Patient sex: M
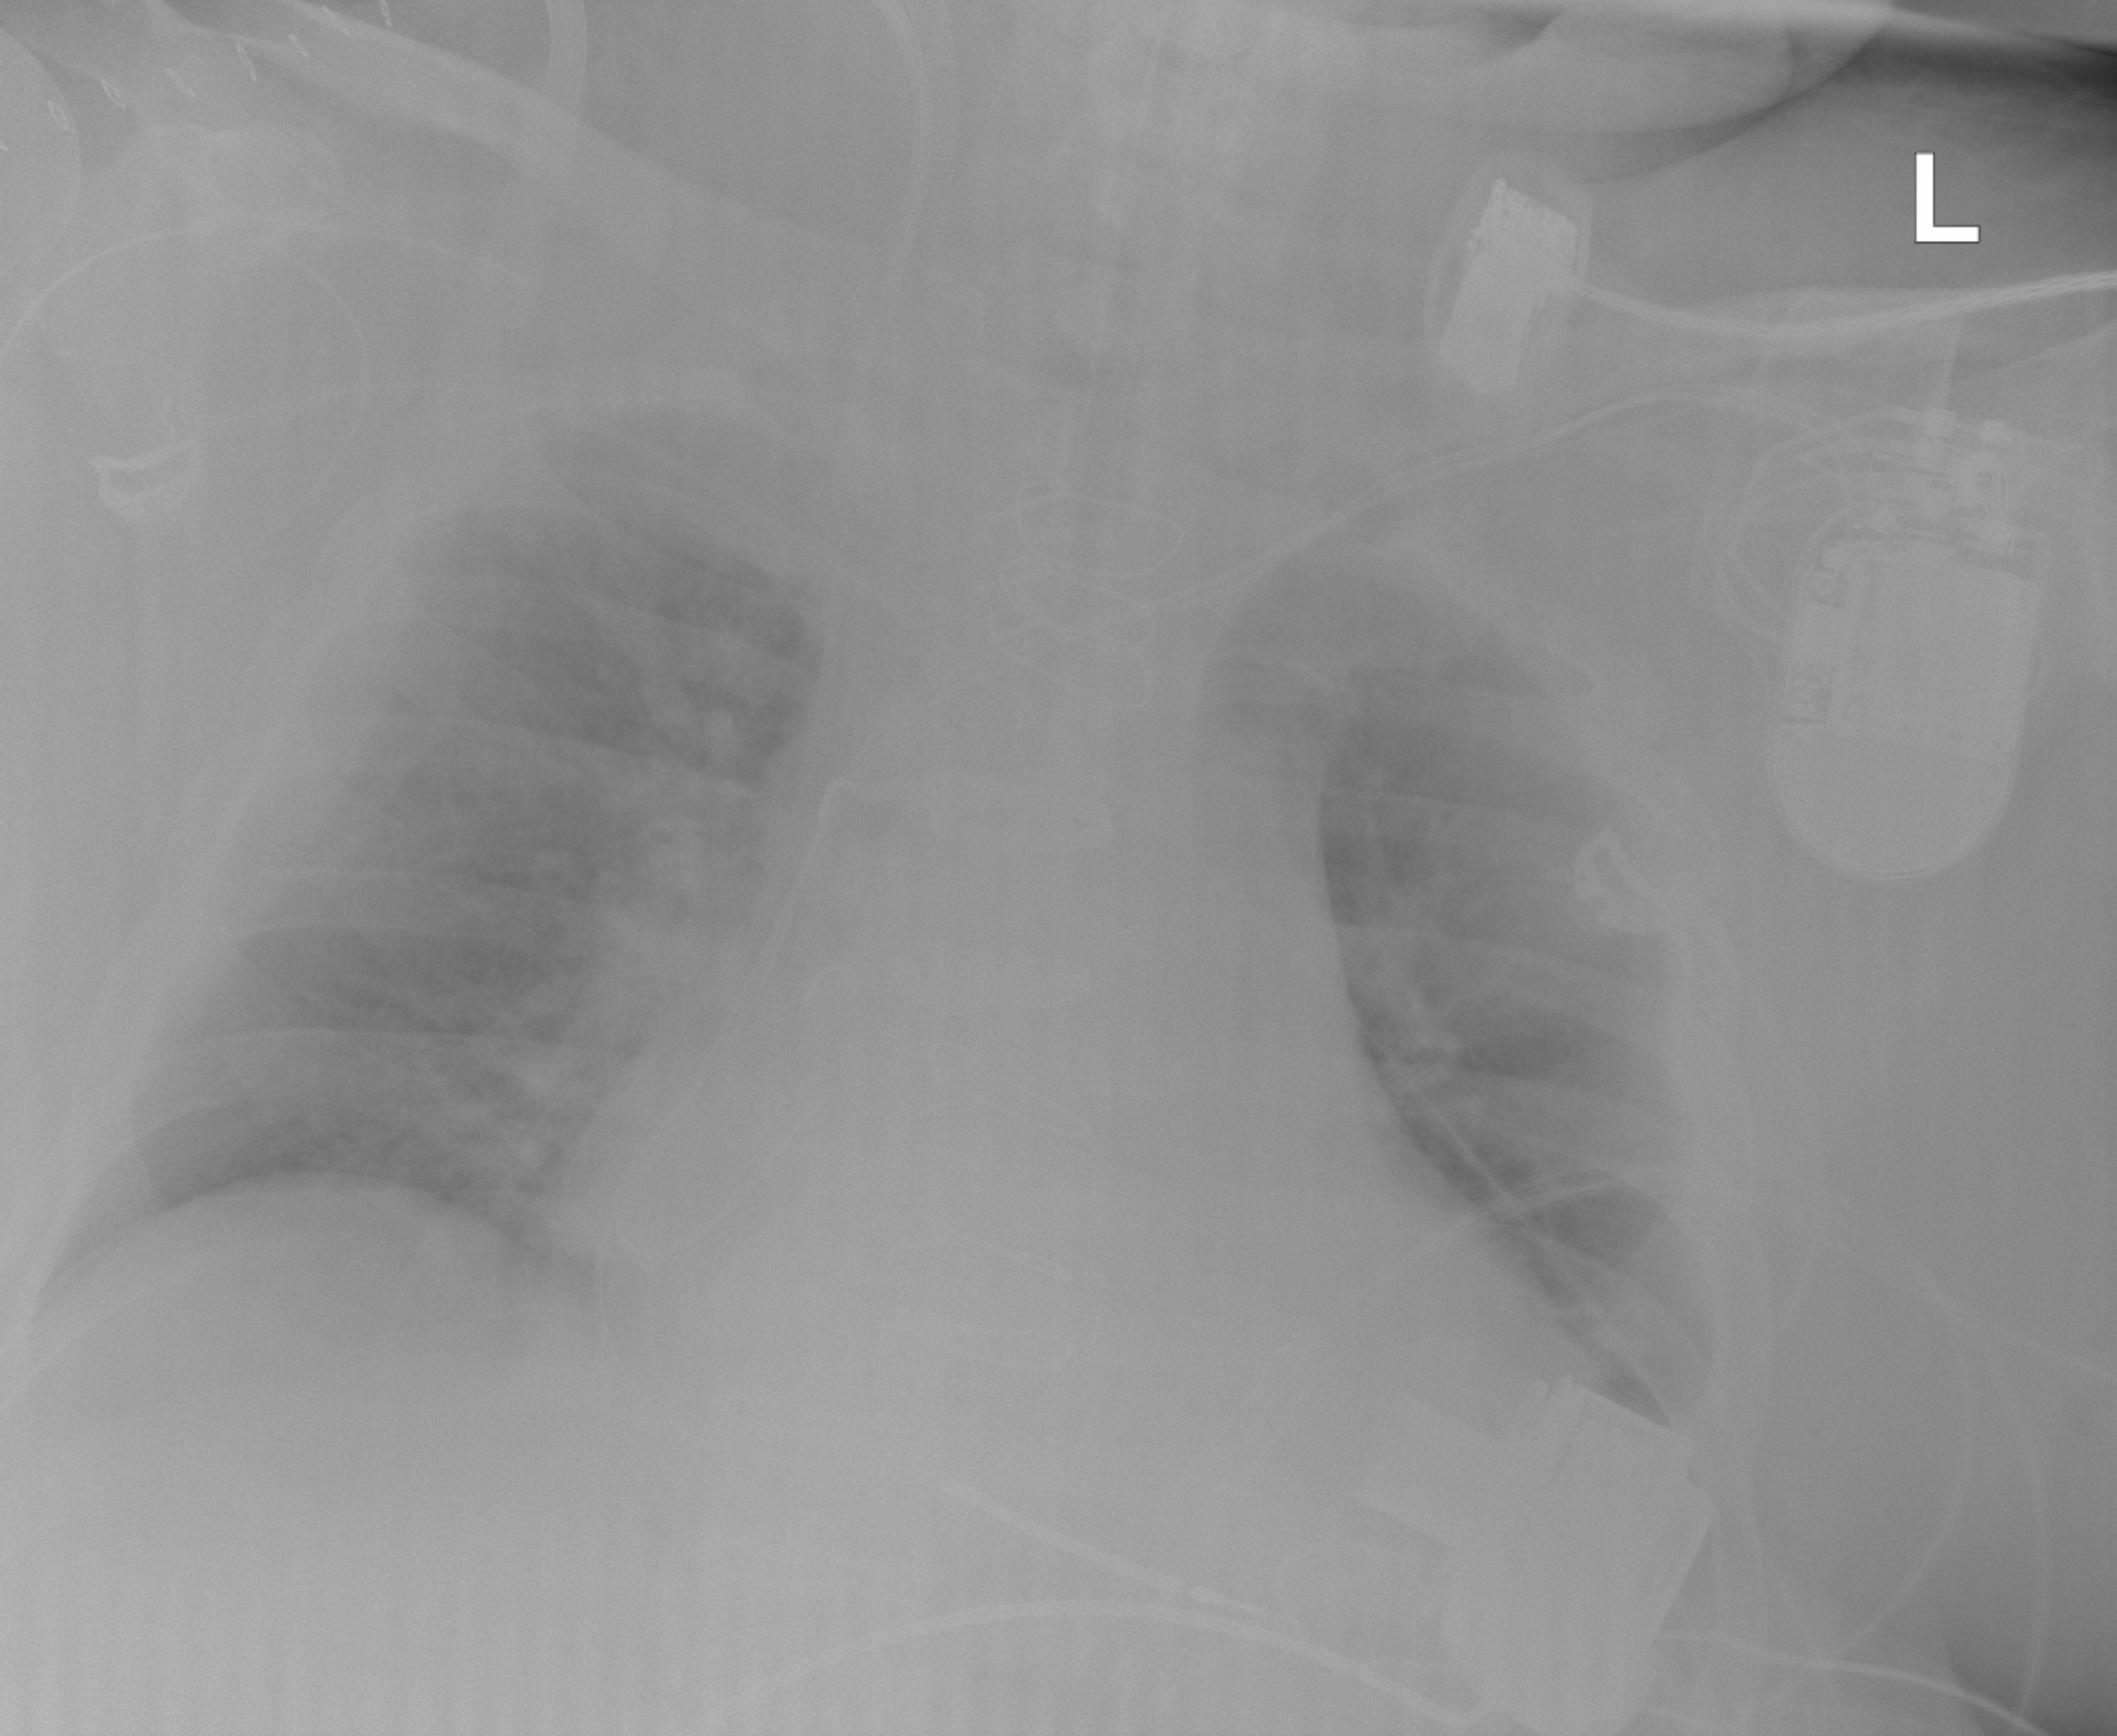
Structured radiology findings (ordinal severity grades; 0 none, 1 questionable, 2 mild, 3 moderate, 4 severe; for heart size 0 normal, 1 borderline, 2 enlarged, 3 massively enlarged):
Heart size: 2
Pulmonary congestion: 2
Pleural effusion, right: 0
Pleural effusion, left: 0
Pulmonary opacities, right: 0
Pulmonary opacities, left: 0
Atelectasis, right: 2
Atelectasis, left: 2